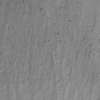
Label: not_dusty